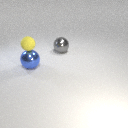
large blue metal sphere below small yellow rubber sphere